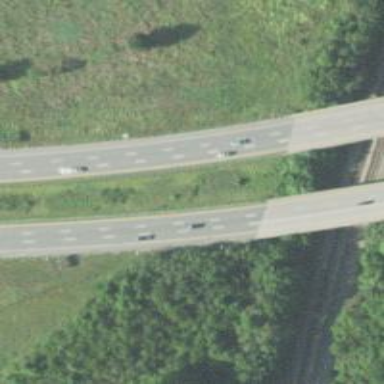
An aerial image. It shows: Motorway.